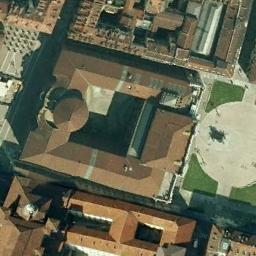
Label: church